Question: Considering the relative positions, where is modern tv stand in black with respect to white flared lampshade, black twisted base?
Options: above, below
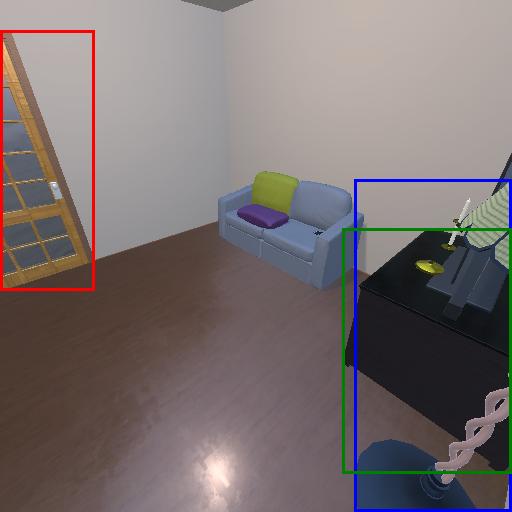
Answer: above